Question: I managed to install <URL> on Bluemix.
Unfortunately, the guys at Myyna have a which requires to modify some files so that for some .js files on the server.

> "Please provide read and write permission to config.js, defines.js,
mongodb.js in your '/application/config' folder & '/uploads' folder."
Is there a way to do that in Bluemix?? (I'm a newbie regarding Bluemix)
Thanks in advance for your insight.
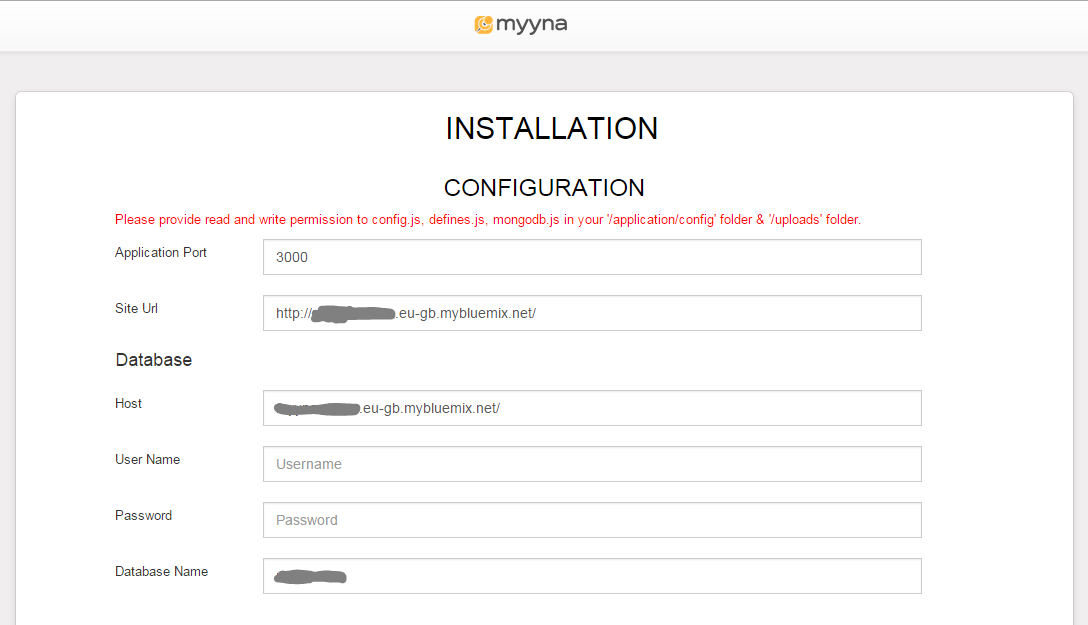
Answer: The file system is read only in that respect for writing files. Wordpress has this same issue.
I would suggest creating the config file beforehand. It might be good to modify the code a bit so you can read the 'VCAP_SERVICES' env variable to get the database info.
It looks like you need to hack 'application/config/config.js' a bit to read the environment variables.